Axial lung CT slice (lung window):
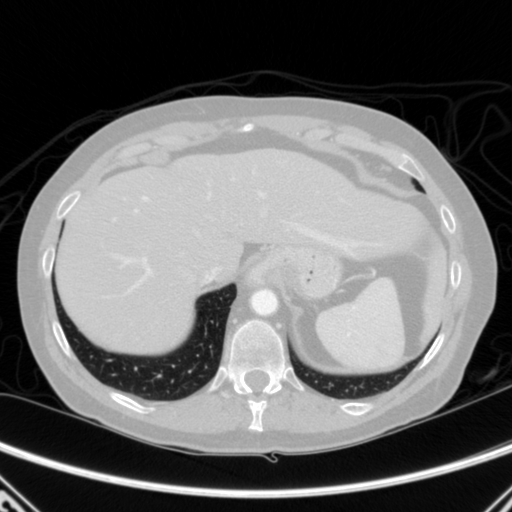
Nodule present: no